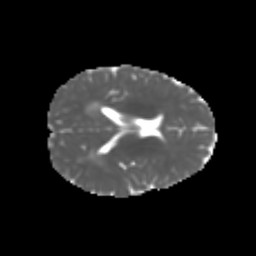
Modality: MD
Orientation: axial
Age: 7
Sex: male
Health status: healthy